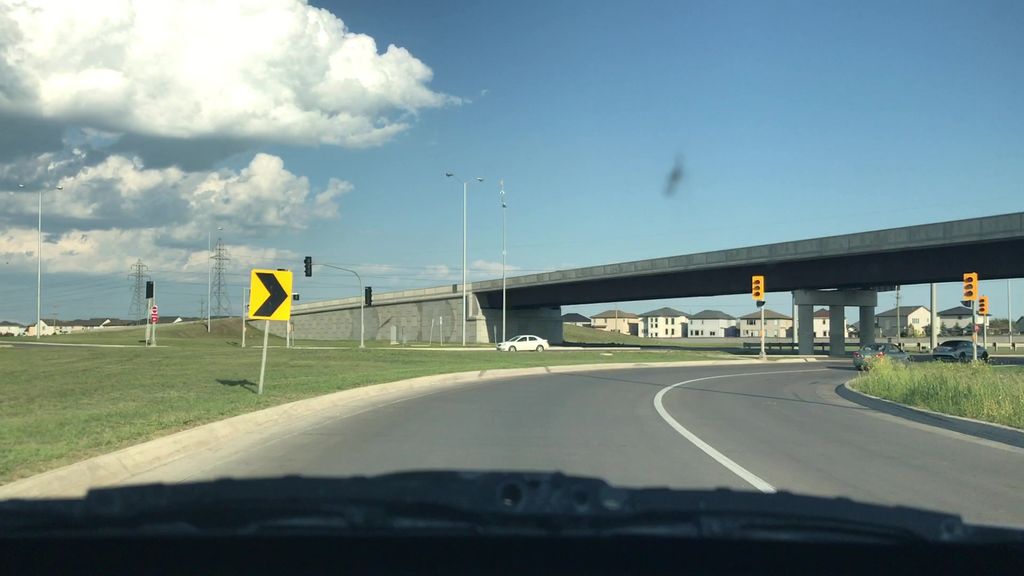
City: winnipeg